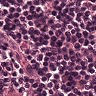
Metastatic tissue present: no